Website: slack
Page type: stored-credit-cards
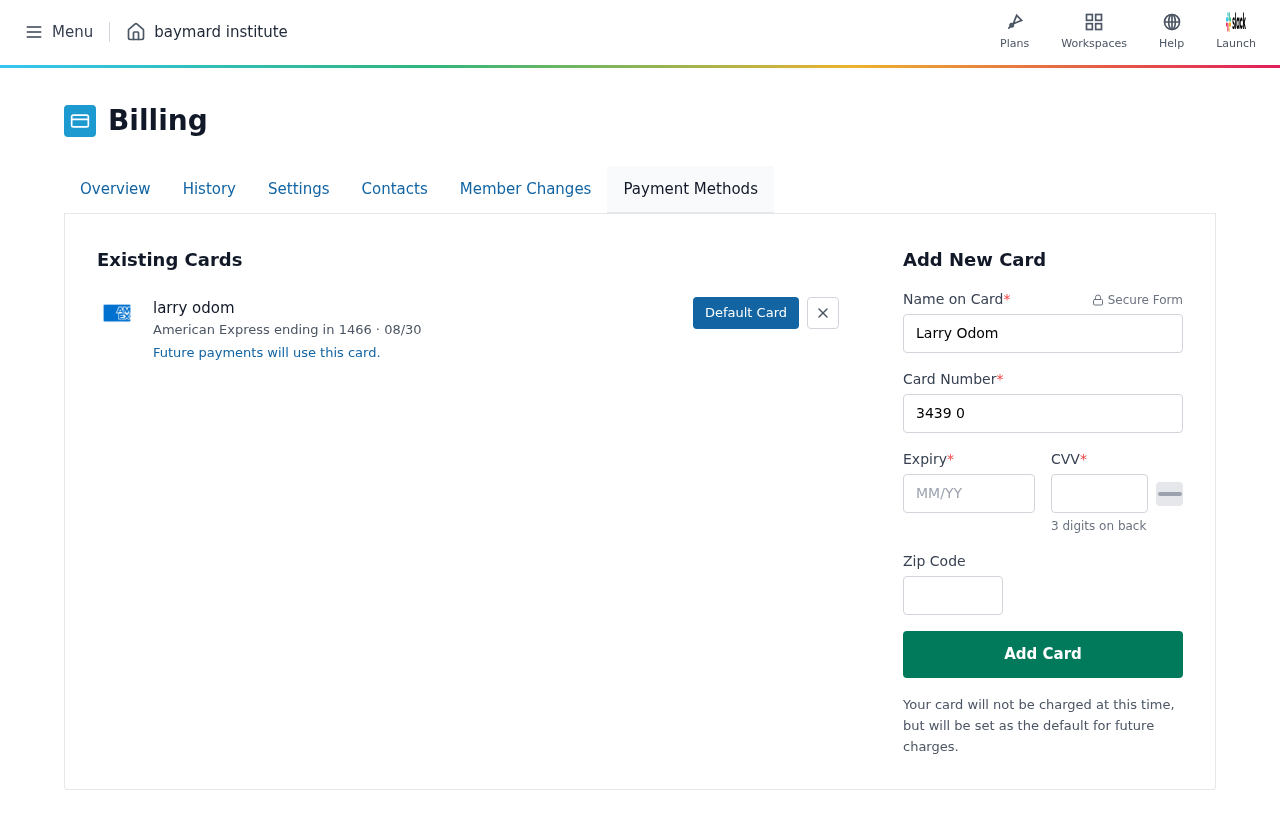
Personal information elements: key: PII_CARD_CVV
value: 7383
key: PII_CARD_EXPIRY
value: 08/30
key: PII_CARD_EXPIRY_MONTH
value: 08
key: PII_CARD_EXPIRY_YEAR
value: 30
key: PII_CARD_LAST4
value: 1466
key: PII_CARD_NUMBER
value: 3439 0807 0001 466
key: PII_CARD_TYPE
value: American Express
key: PII_FULLNAME
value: larry odom
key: PII_FULLNAME
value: Larry Odom
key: PII_POSTCODE
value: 18311